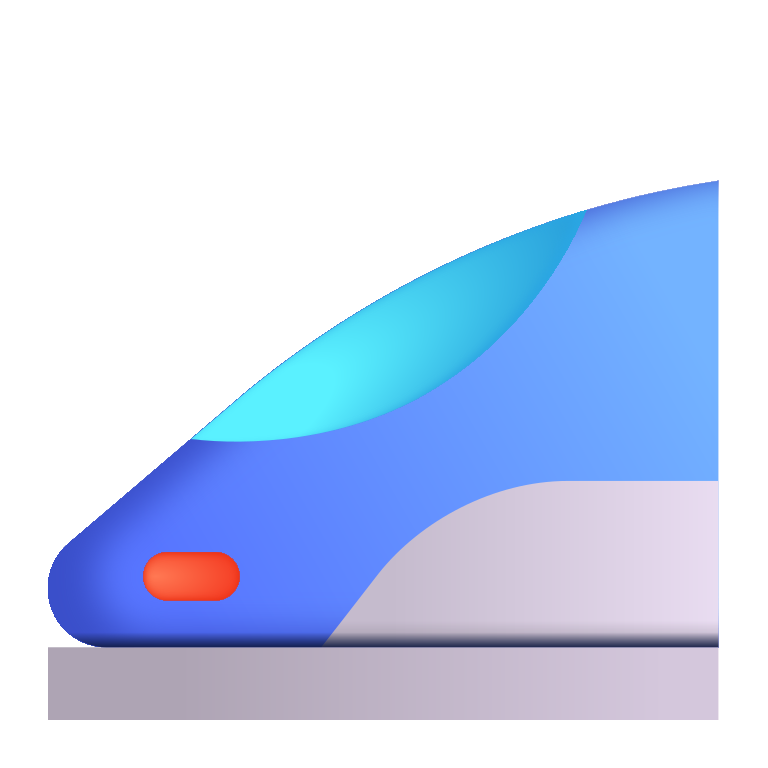
monorail color